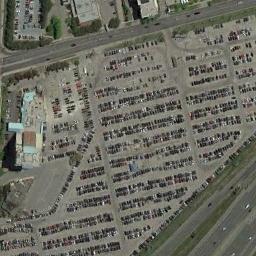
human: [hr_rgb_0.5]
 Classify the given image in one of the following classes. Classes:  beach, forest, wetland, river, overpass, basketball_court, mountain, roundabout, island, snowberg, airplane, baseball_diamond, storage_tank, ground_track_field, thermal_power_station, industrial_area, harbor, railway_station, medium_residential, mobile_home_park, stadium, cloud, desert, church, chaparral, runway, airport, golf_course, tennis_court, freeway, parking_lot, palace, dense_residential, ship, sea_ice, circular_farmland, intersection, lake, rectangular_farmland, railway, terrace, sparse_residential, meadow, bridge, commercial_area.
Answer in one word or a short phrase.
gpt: parking_lot